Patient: sex F, age 36
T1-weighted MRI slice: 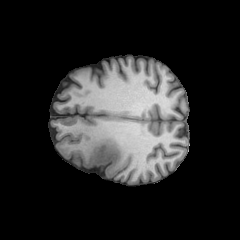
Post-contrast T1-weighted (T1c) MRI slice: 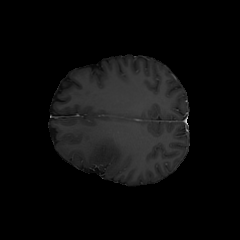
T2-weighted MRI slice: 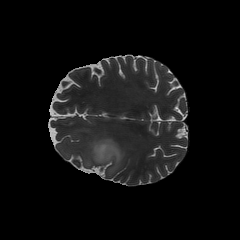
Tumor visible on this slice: yes
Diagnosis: Astrocytoma, IDH-mutant
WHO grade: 3